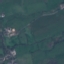
Label: Pasture